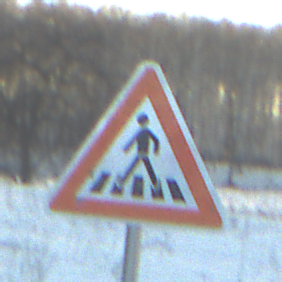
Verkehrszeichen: FussgaengerueberwegRechts
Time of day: SunriseSunset
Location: Outdoor (Nature)
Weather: Clear
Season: Winter
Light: Natural